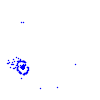
Particle: electron